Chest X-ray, AP view. Patient: 14 years old, sex M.
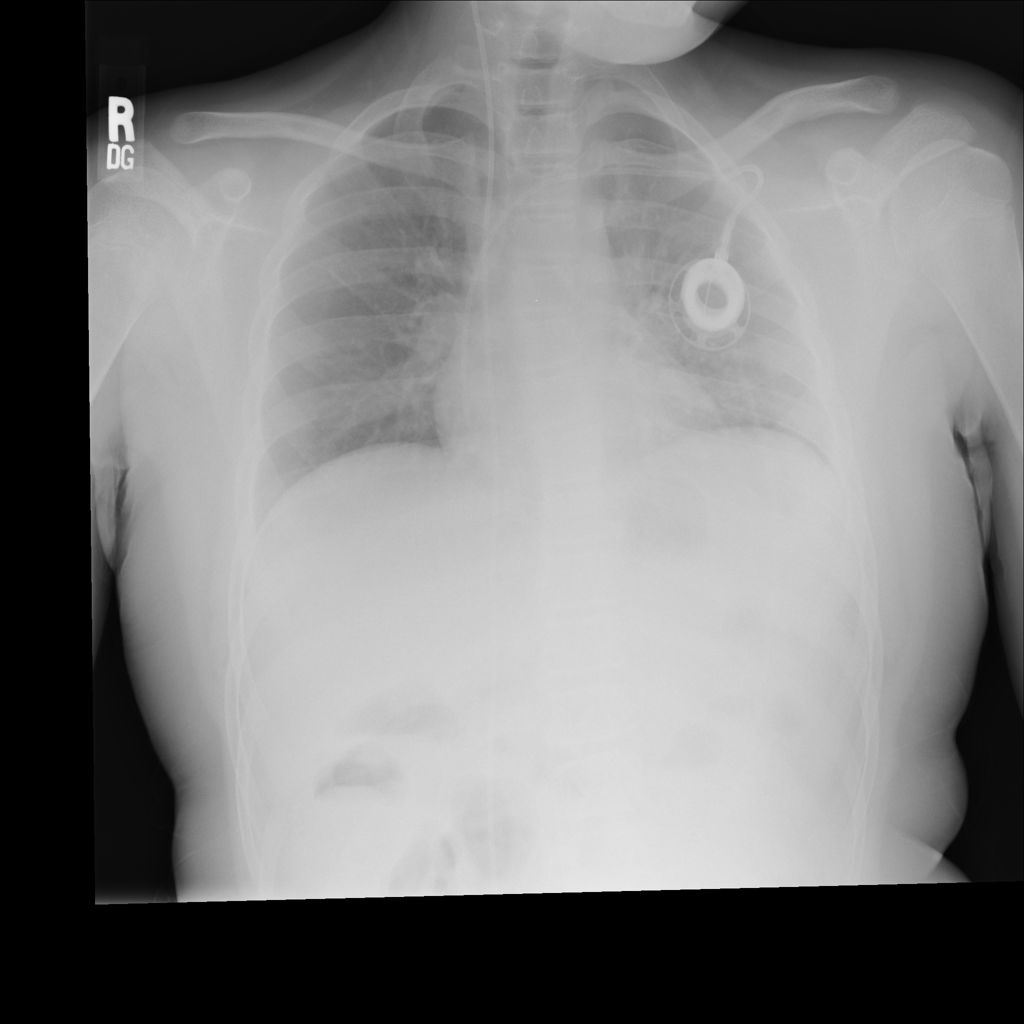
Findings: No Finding